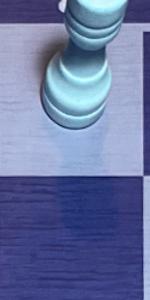
Label: Empty